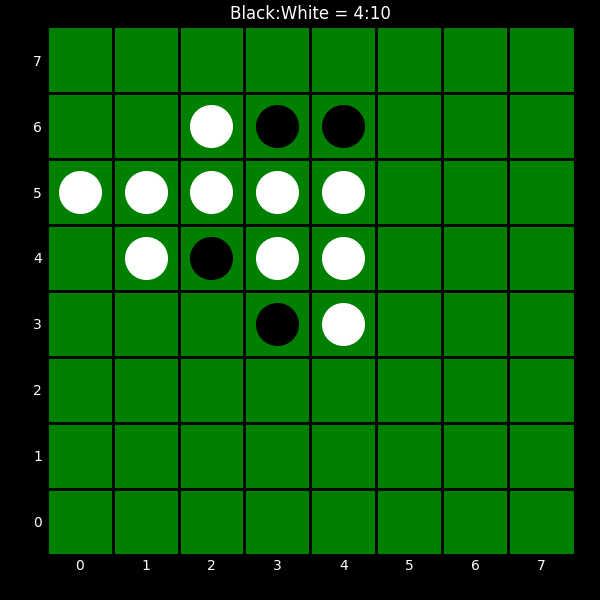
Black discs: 4
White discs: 10